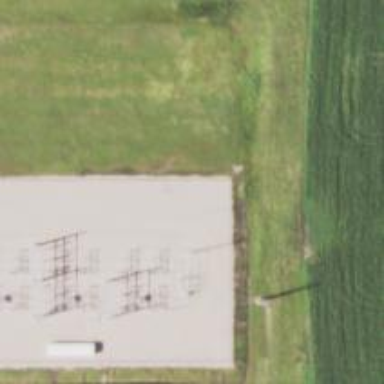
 serving as tower to safeguard against lightning strikes."